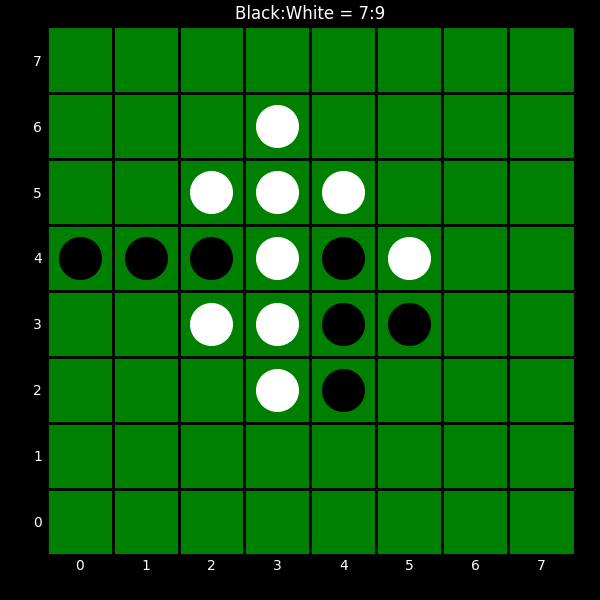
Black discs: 7
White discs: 9